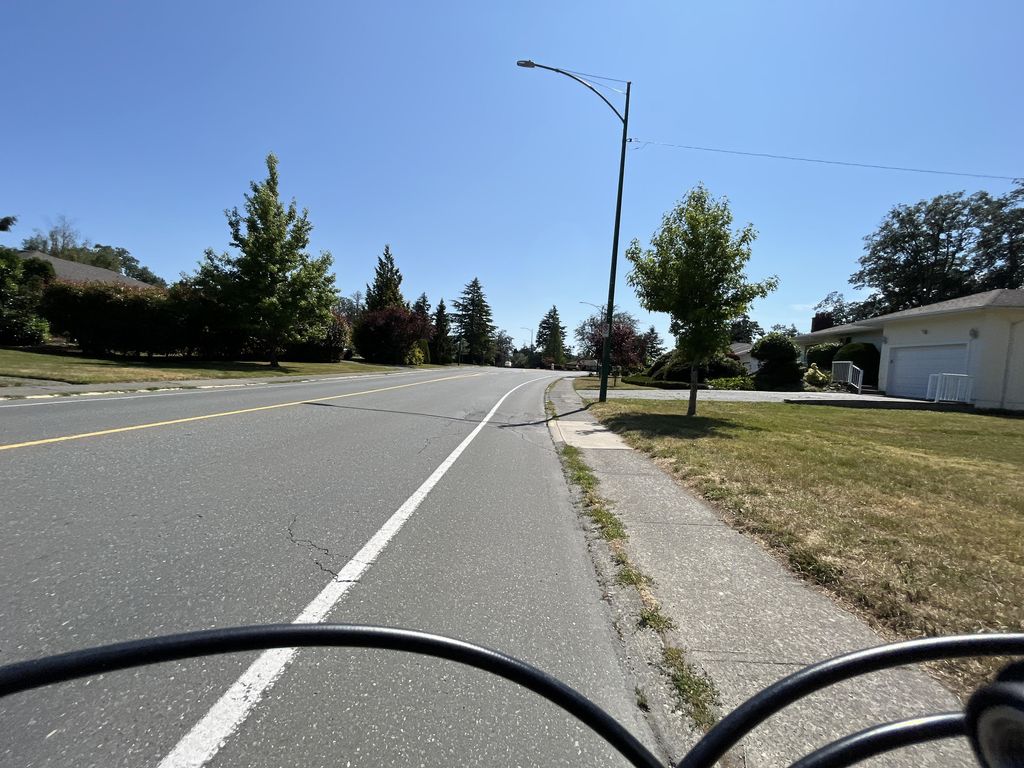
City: victoria